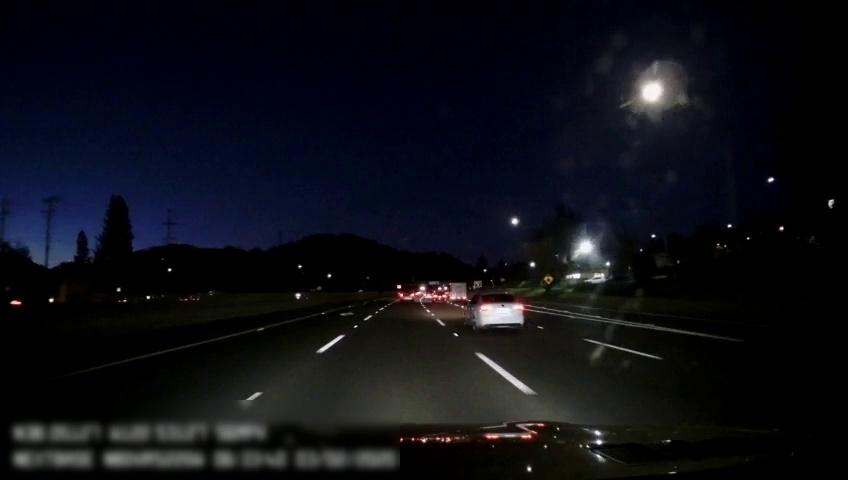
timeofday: Night
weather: Other
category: Drivable Space
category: Vehicles | Other LV
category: Vehicles | Car
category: Vehicles | SUV
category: Vehicles | Car
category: Lanes | Alternate Lane
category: Lanes | Current Lane
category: Lanes | Current Lane
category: Lanes | Alternate Lane
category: Lanes | Alternate Lane
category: Lanes | Alternate Lane
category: Lanes | Alternate Lane